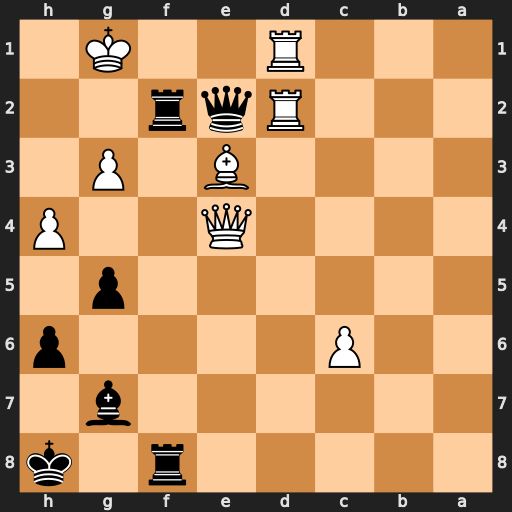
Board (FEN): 5r1k/6b1/2P4p/6p1/4Q2P/4B1P1/3Rqr2/3R2K1
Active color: b
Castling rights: -
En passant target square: -
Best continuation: Rf1+ Rxf1 Rxf1#